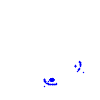
Particle: kaon